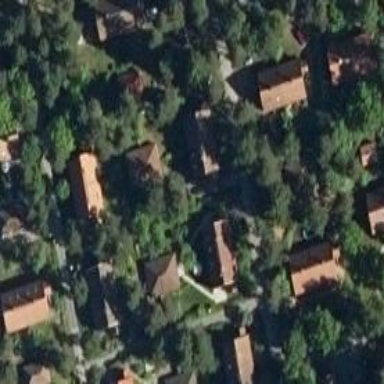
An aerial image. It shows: Neighborhood.